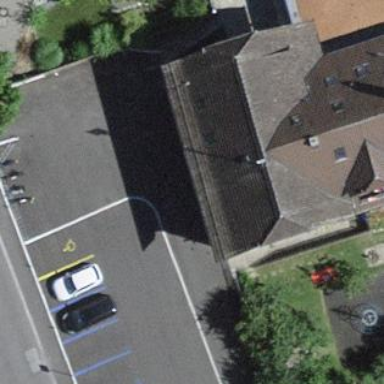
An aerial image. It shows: Half-hipped roof building.